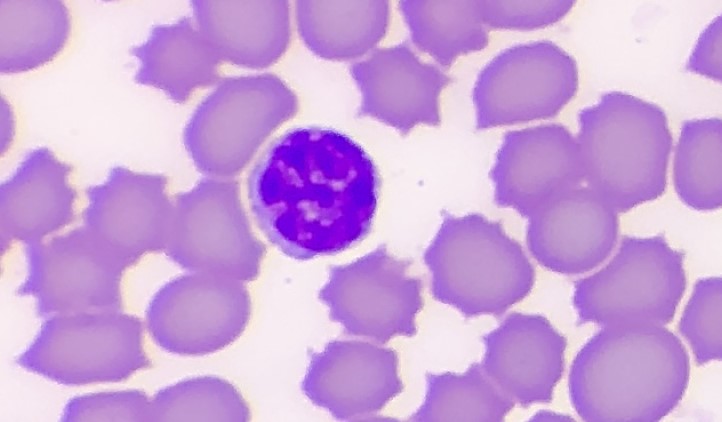
White blood cell type: Lymphocyte